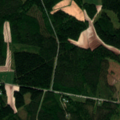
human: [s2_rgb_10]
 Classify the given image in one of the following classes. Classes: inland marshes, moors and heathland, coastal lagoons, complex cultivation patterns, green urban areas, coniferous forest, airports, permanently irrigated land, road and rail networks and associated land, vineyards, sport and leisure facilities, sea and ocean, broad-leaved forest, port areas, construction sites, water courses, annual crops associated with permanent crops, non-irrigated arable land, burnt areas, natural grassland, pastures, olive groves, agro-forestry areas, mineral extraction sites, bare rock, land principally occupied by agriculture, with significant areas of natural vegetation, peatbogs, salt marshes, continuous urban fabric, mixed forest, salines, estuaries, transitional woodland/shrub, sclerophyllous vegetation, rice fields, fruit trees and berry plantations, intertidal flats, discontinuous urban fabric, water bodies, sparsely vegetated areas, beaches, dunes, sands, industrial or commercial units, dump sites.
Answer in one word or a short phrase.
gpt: non-irrigated arable land, coniferous forest, mixed forest, transitional woodland/shrub